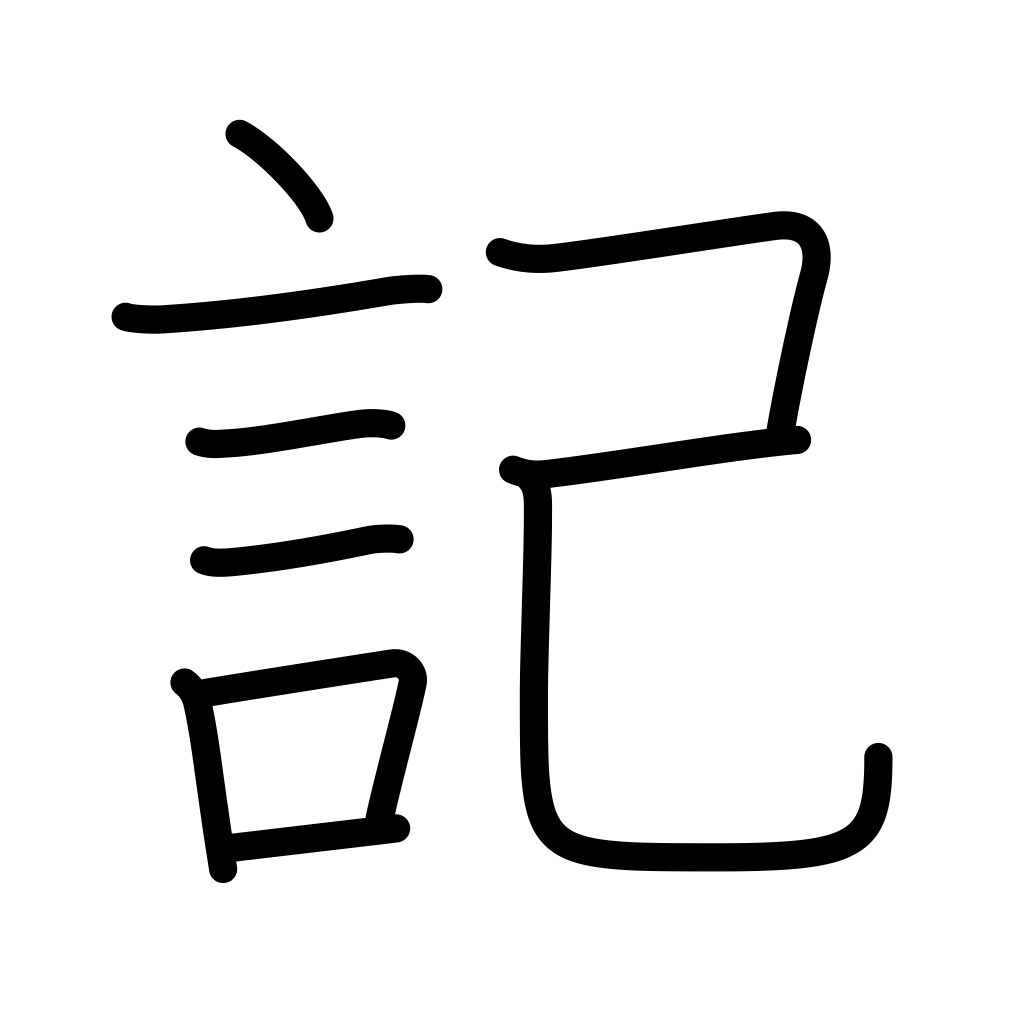
Meaning: scribe, account, narrative